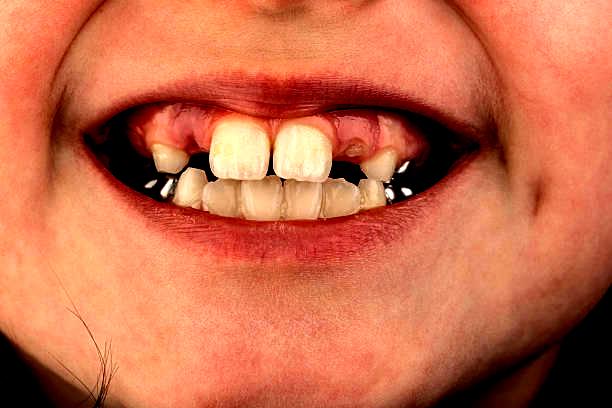
Condition: hypodontia